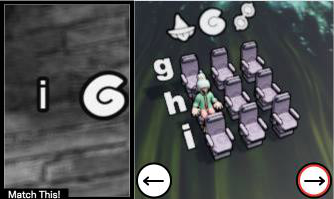
Task: seats
Answer: no